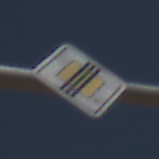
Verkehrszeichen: EndeVorfahrtsstrasse
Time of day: Midday
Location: Outdoor (Nature)
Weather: Clear
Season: NotSpecified
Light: Natural